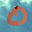
Label: 0